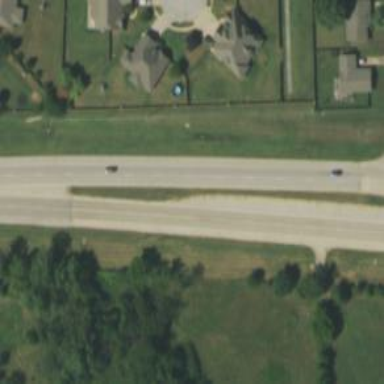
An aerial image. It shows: Primary highway with expressway characteristics.